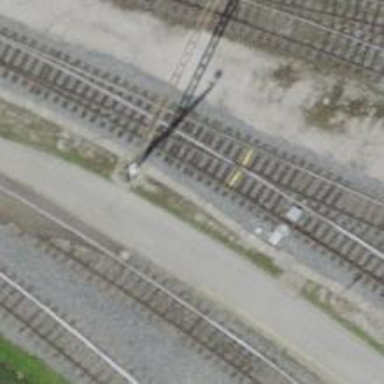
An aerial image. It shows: Single-track electrified railway yard with contact line electrification.